The plot shows how the frequency content of a bearing vibration signal evolves over time (STFT spectrogram). Classify the bearing condition as one of: normal, inner_race, outer_race, ball.
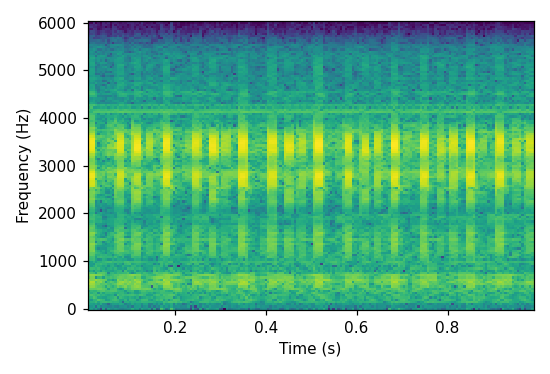
Answer: outer_race